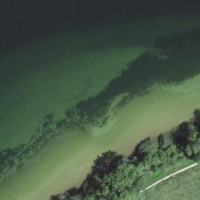
EUNIS habitat code: 14
Species observed at this site:
Iris sibirica